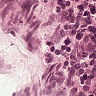
Metastatic tissue present: no